Question: Ok so on my app when the user clicks a button a video is streamed from a server and it opens in the MPMoviePlayerViewController.
This is the code for when the user clicks the button:
'''
@IBAction func WatchPressed(sender: AnyObject)
{self.presentMoviePlayerViewControllerAnimated(movieViewController)}
'''
Basically I want to know whether or not I could lock the orientation of the main view controller that the button is placed on, and then support all orientations for when the MPMoviePlayerViewController is presented? If so could I use the standard supported device orientations code?
When using this code:
'''
var movieplayer : MPMoviePlayerController!
@IBAction func WatchPressed(sender: AnyObject)
{self.presentMoviePlayerViewControllerAnimated(movieViewController)
NSNotificationCenter.defaultCenter().addObserver(self, selector: "Rotated", name: UIDeviceOrientationDidChangeNotification, object: nil)
}
}
func Rotated()
{
if UIDeviceOrientationIsLandscape(UIDevice.currentDevice().orientation)
{
if UIDevice.currentDevice().orientation.rawValue == 4 || UIDevice.currentDevice().orientation.rawValue == 3
{
movieplayer.view.frame = CGRect(x: 0, y: 0, width: view.frame.size.width, height: view.frame.size.height)
}
}
else if UIDeviceOrientationIsPortrait(UIDevice.currentDevice().orientation)
{
if UIDevice.currentDevice().orientation.rawValue == 1 || UIDevice.currentDevice().orientation.rawValue == 2
{
movieplayer.view.frame = CGRect(x: 0, y: 0, width: view.frame.size.width, height: view.frame.size.height)
let value = UIInterfaceOrientation.Portrait.rawValue
UIDevice.currentDevice().setValue(value, forKey: "orientation")
}
}
'''
I get this error:

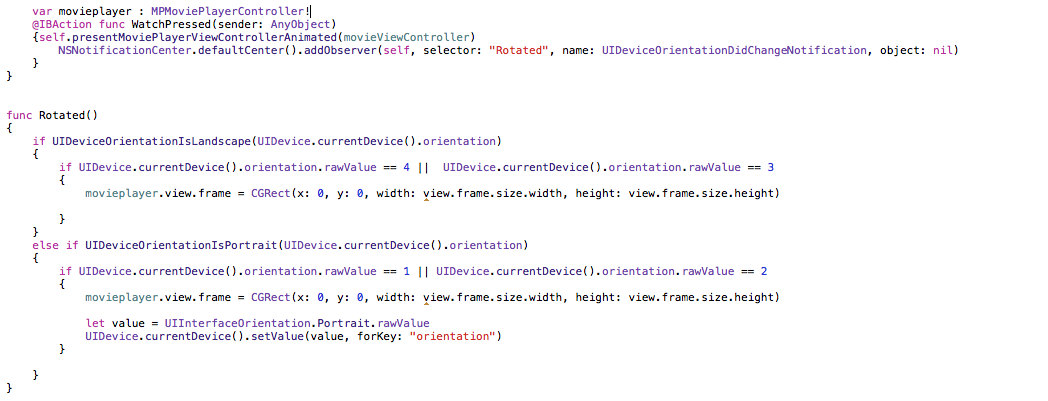
Answer: You can solve it this way:
First of all In your viewDidLoad add this:
'''
override func viewDidLoad() {
//This observer will call doneButtonClick method when done button is pressed.
NSNotificationCenter.defaultCenter().addObserver(self, selector: "doneButtonClick:", name: MPMoviePlayerPlaybackDidFinishNotification, object: nil)
var url = NSURL(string: "http://jplayer.org/video/m4v/Big_Buck_Bunny_Trailer.m4v")!
movieViewController = MPMoviePlayerViewController(contentURL: url)
}
'''
After that add this method:
'''
func doneButtonClick(sender:NSNotification?){
let value = UIInterfaceOrientation.Portrait.rawValue
UIDevice.currentDevice().setValue(value, forKey: "orientation")
}
'''
Which will forcibly change your orientation to portrait.
It is working fine.
Credit to @Dharmesh_Kheni